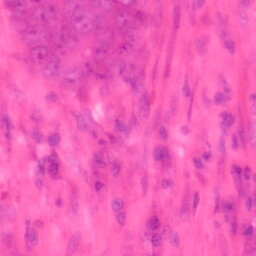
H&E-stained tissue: Colon